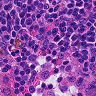
Metastatic tissue present: no